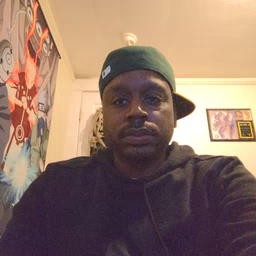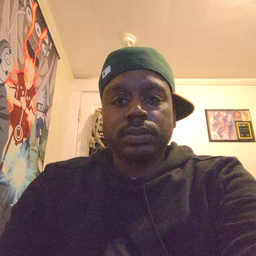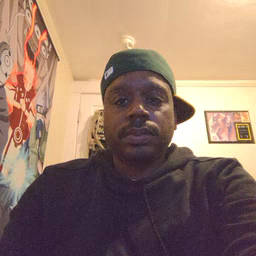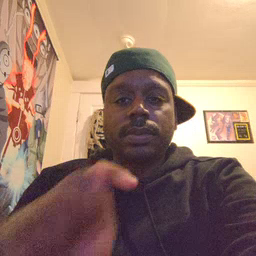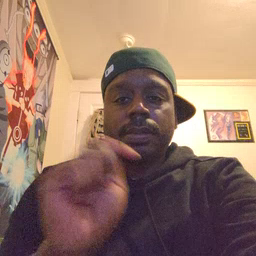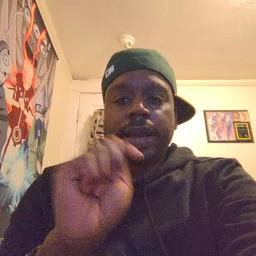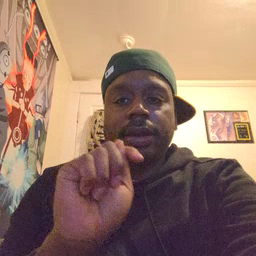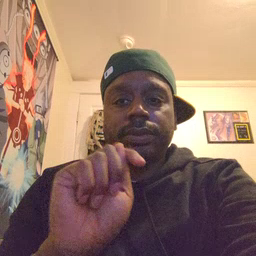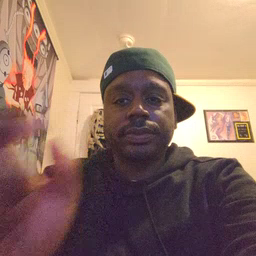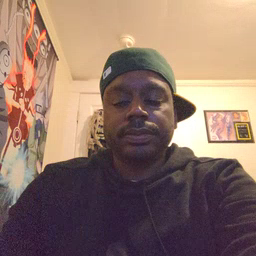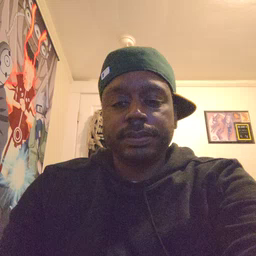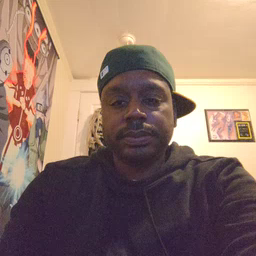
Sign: potty